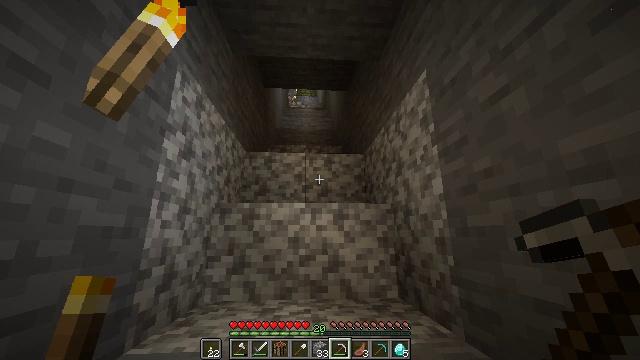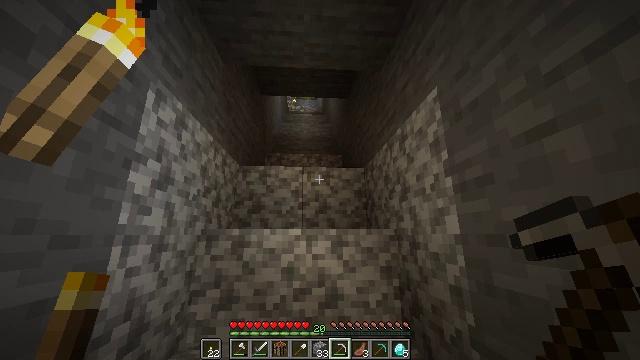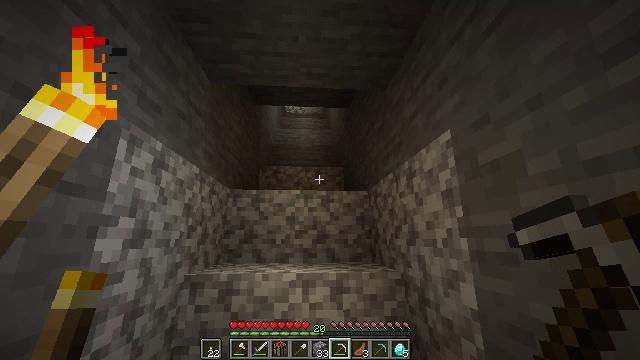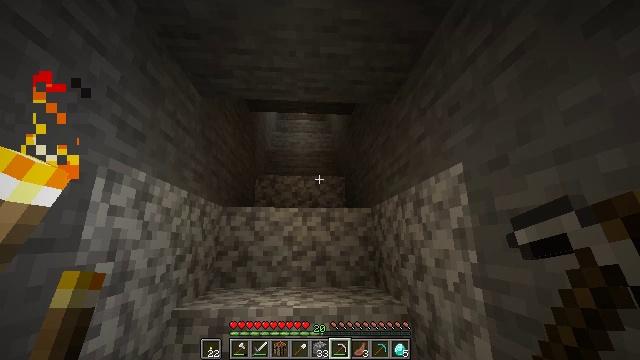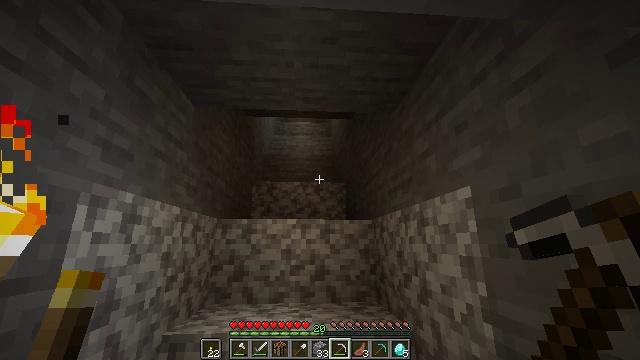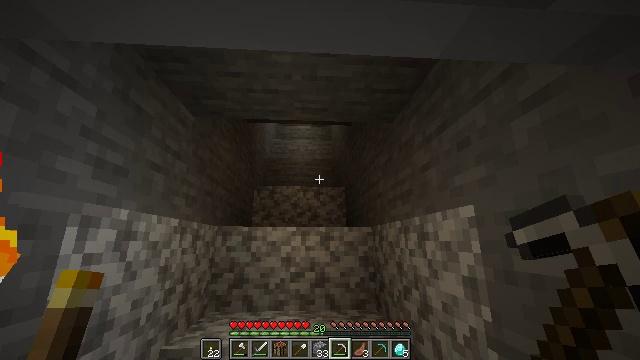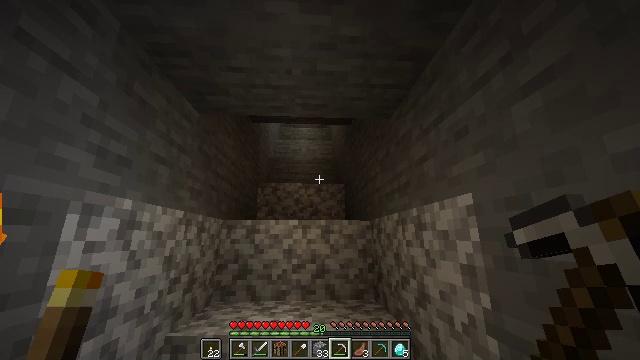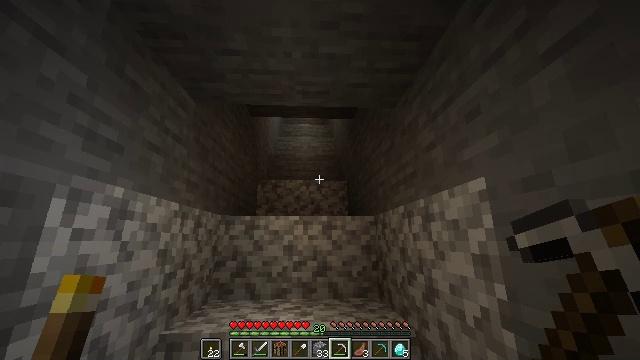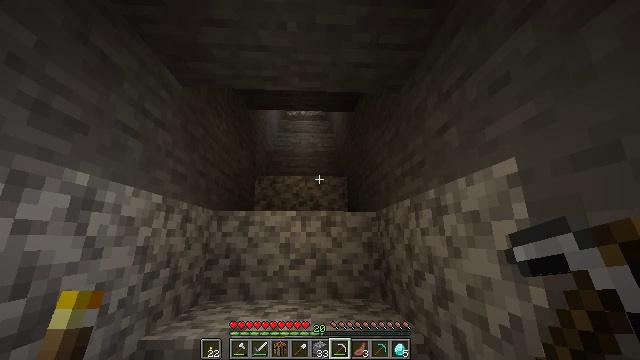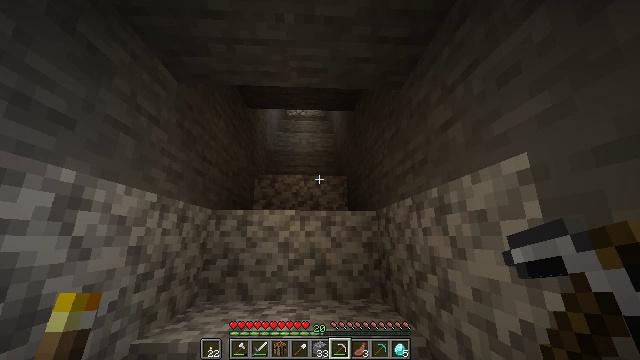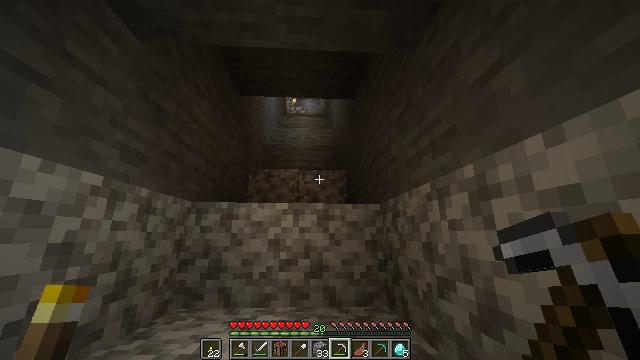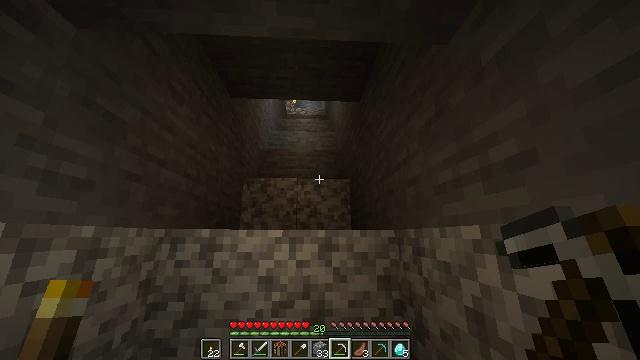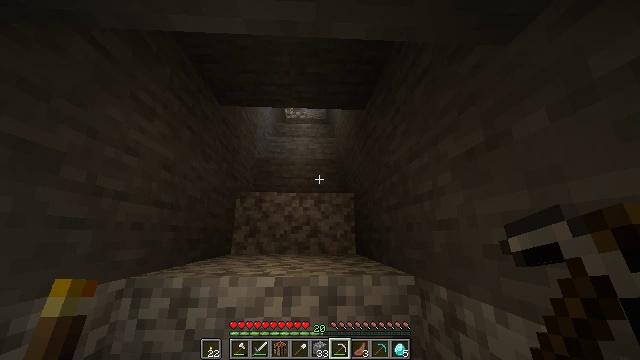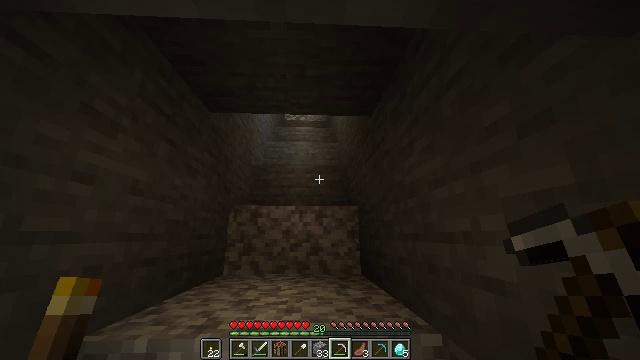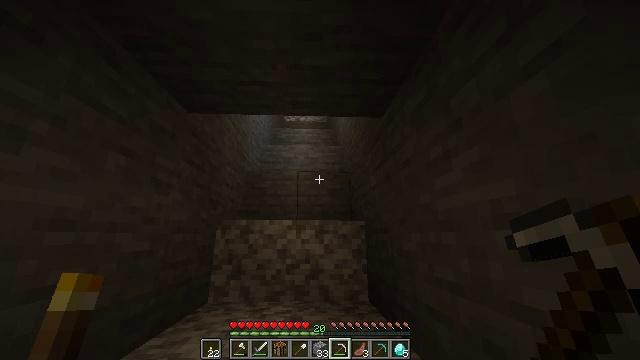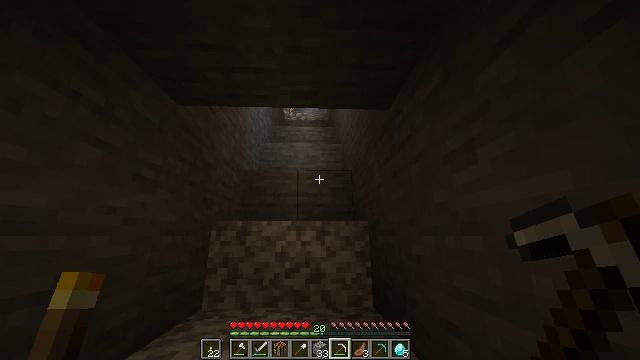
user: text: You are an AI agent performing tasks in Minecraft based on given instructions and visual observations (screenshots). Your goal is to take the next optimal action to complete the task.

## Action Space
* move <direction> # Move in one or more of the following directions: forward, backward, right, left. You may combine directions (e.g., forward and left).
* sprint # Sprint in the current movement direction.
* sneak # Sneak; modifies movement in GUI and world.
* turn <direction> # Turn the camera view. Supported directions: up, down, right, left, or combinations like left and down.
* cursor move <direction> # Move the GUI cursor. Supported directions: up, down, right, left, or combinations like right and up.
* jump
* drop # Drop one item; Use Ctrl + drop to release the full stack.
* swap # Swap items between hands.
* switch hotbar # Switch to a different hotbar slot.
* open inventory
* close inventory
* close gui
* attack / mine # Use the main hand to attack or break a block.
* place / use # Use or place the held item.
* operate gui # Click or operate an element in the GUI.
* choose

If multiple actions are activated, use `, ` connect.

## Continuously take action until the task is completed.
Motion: motion action
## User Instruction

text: Break the blast furnace block.
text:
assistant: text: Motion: move forward, sprint, jump
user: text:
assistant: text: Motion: move forward, sprint, jump
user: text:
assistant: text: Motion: move forward, sprint, jump
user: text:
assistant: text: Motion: move forward, sprint, jump
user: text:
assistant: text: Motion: move forward, sprint, jump
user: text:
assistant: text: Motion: move forward, sprint, jump
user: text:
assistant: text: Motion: move forward, sprint, jump
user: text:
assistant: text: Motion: move forward, sprint, jump
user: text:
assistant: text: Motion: move forward, sprint, jump
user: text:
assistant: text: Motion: move forward, sprint, jump
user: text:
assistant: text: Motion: move forward, sprint, jump
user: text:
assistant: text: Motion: move forward, sprint, jump
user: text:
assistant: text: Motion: move forward, sprint, jump
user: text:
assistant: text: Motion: move forward, sprint, jump
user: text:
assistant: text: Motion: move forward, sprint, jump
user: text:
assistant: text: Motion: move forward, sprint, jump
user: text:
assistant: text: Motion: move forward, sprint, jump
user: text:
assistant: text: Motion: move forward, sprint, jump
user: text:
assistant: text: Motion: move forward, sprint, jump
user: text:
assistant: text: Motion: move forward, sprint, jump
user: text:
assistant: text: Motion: move forward, sprint, turn left, jump
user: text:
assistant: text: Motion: move forward, sprint, jump
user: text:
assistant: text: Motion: move forward, sprint, jump
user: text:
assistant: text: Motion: move forward, sprint, turn left, jump
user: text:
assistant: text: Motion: move forward, sprint, jump
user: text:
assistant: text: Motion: move forward, sprint, jump
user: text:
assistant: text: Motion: move forward, sprint, jump
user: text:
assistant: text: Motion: move forward, sprint, jump
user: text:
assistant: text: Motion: move forward, sprint, jump
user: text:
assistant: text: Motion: move forward, sprint, jump